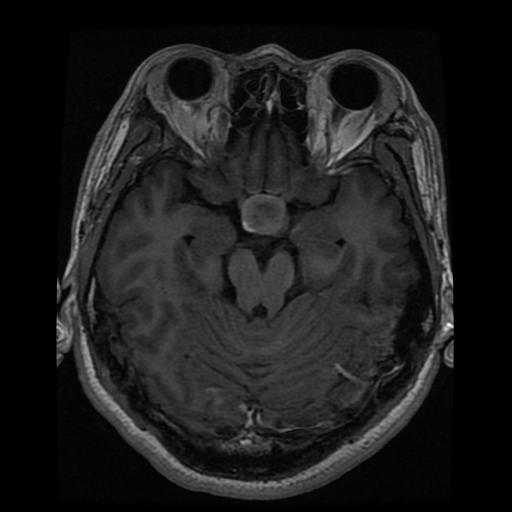
Label: pituitary